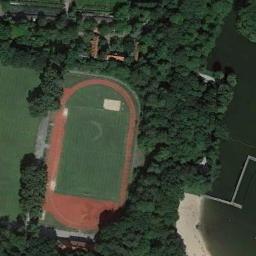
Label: ground_track_field